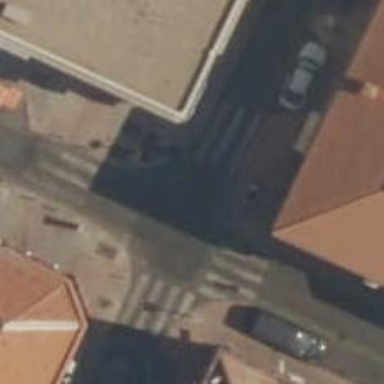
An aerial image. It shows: Uncontrolled zebra crossing on the road.